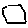
Label: hexagon